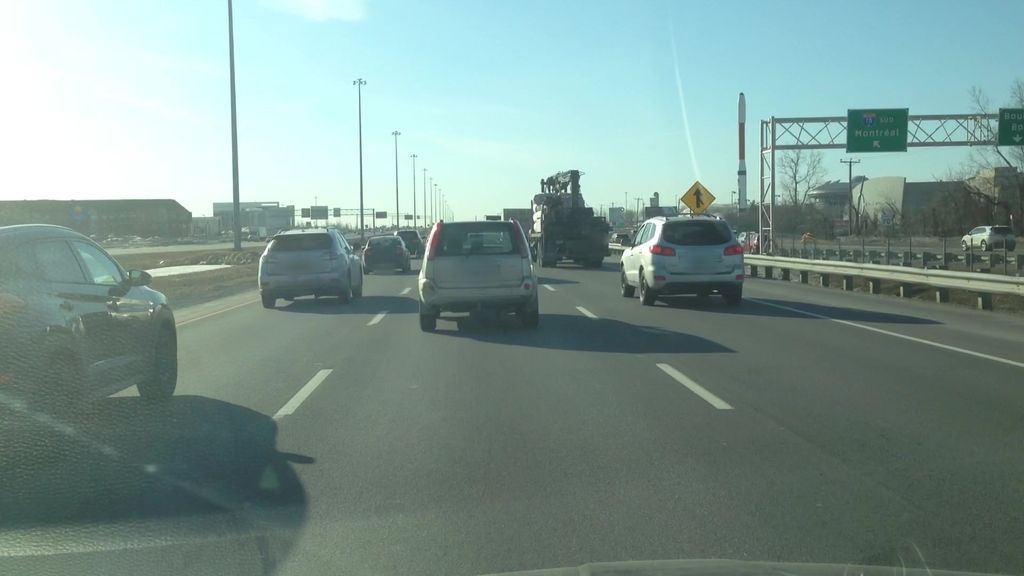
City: montreal